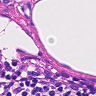
Metastatic tissue present: no